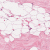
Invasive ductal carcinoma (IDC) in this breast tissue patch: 0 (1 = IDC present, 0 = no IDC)